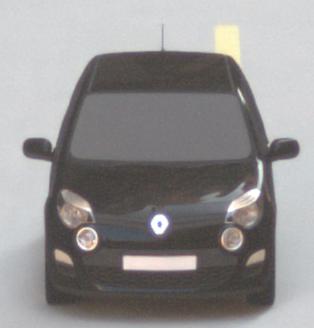
Make: Renault
Model: Twingo 1.2 LEV 16V 75
Detailed model: Twingo (II)
Model produced from: 2012/01
Model produced until: 2014/07
Doors: 3
Color: black
Road condition: dry road
Daytime: morning or afternoon
Contrast: medium contrast